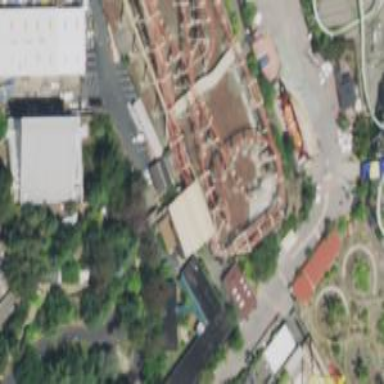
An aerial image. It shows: Thrilling roller coaster attraction.